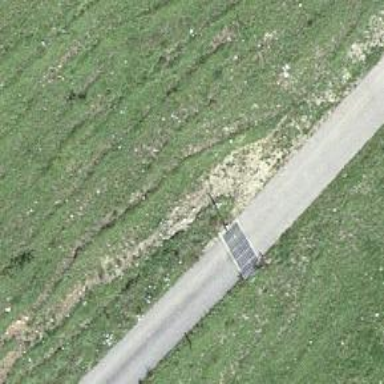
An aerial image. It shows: Cattle grid barrier.